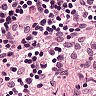
Metastatic tissue present: no